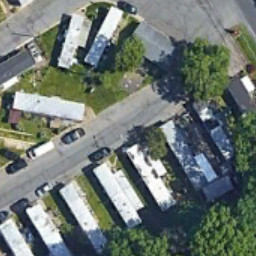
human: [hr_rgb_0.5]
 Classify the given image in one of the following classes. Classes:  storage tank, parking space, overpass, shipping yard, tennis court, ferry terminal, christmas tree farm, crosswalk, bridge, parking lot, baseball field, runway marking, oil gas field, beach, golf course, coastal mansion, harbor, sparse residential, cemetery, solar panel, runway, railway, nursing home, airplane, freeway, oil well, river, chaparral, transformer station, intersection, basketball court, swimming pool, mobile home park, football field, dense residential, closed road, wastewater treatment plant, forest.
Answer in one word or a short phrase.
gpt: mobile home park